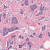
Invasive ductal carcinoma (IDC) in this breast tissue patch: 1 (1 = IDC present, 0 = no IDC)